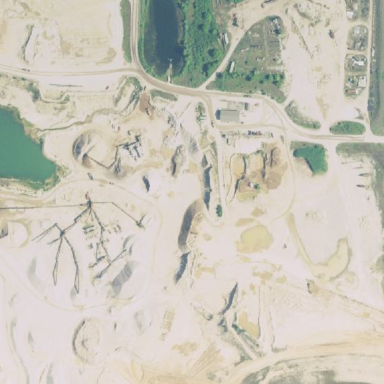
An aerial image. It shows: Quarry area with sand as the primary resource.